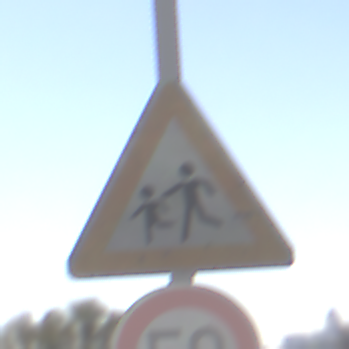
Verkehrszeichen: KinderRechts
Zusatzzeichen unten: Geschwindigkeit50
Umgebung: Outdoor, Nature
Tageszeit: Midday
Wetter: Clear
Licht: Natural
Jahreszeit: NotSpecified
Kontrast: HighContrast